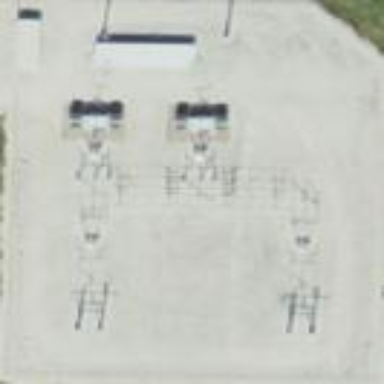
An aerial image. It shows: Outdoor power substation. The substation functions at the generation level. It is enclosed by fence.